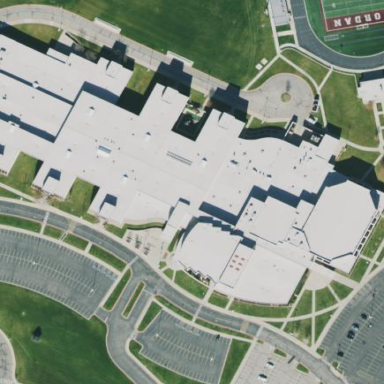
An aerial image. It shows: School.